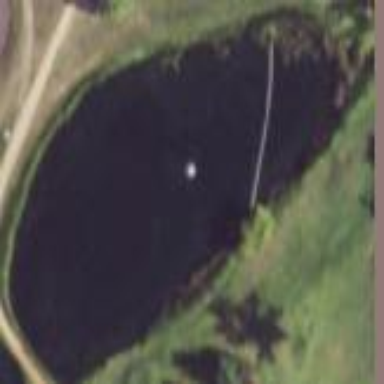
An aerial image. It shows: Scenic view of water hazard on golf course. The natural water feature adds beauty to the landscape.